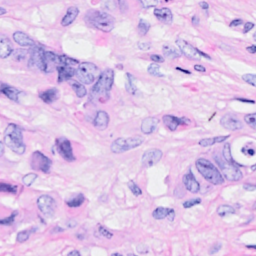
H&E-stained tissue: Breast